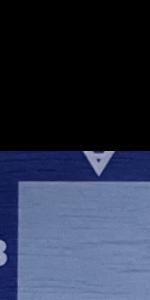
Label: Empty